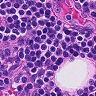
Metastatic tissue present: no